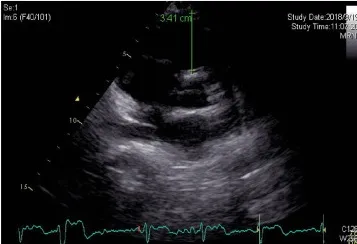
ECG and imaging characteristics of the proband. Fontaine-lead ECG. Note the epsilon wave (arrows) observed only with F-ECG in FIII and aVF.
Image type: radiology (ultrasound)